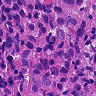
Metastatic tissue present: yes